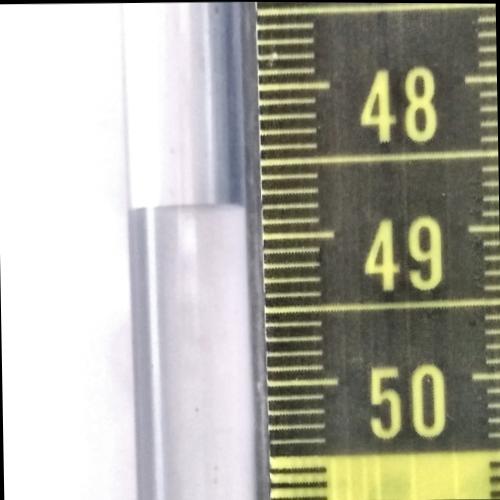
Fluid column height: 48.8 cm